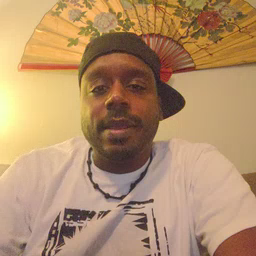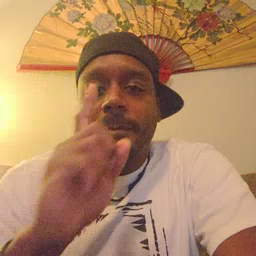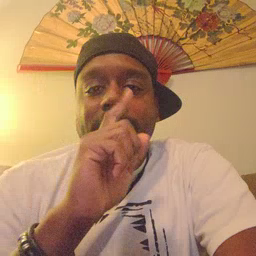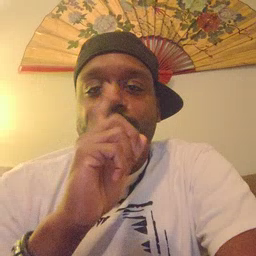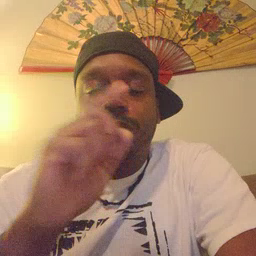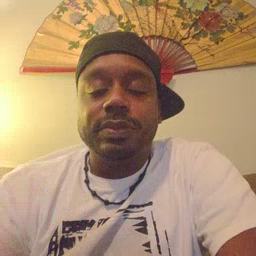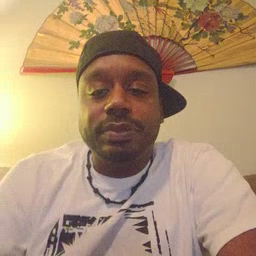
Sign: mouse